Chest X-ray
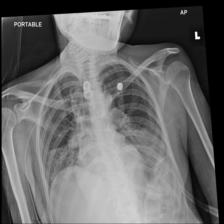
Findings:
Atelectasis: negative
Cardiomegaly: negative
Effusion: negative
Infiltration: positive
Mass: negative
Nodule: negative
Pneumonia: negative
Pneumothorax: negative
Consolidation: negative
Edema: negative
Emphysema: negative
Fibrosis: negative
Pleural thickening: negative
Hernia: negative